Question: When testing performance of various web pages on my web application I noticed that there are some gaps in net tab (waterfall chart) in firebug. In some cases these may take up half of the time for the whole request.
What usually causes these gaps and how can they be removed?

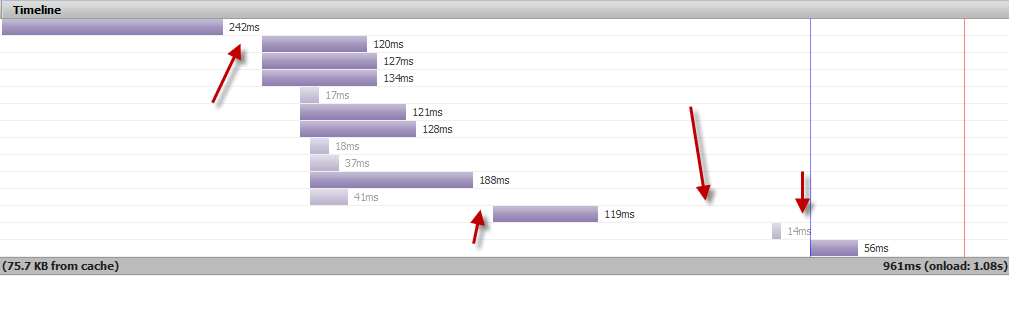
Answer: The main reason this happens is for files that are loaded by scripts and CSS files.
- For example: CSS, background images won't start loading until a small delay after the CSS file that links to them loads.- Many JS libraries also load images, CSS, and/or other files. These loads won't start until the calling JS is loaded, plus a small processing delay.- Libraries, or inline JS, may also fire off loads at the 'DOMContentLoaded' event (the purple line) or the 'load' event (red line).- Finally, obviously, JS can execute AJAX that fires after any manner of delays/intervals.